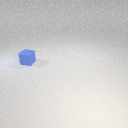
small blue rubber cube